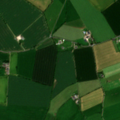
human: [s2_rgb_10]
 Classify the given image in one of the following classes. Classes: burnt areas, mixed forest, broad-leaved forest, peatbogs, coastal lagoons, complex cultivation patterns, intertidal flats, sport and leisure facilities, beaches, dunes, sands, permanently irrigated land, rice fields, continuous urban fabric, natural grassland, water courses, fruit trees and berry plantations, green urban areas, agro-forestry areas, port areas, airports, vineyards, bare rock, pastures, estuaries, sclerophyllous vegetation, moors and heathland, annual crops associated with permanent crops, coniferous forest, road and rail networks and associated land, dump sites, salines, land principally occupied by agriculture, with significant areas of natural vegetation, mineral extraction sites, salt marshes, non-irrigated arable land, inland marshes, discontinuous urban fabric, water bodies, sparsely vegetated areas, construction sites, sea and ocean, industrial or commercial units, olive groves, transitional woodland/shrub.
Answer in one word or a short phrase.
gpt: non-irrigated arable land, pastures